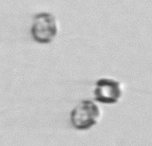
Label: Thalassiosira_sp_aff_mala